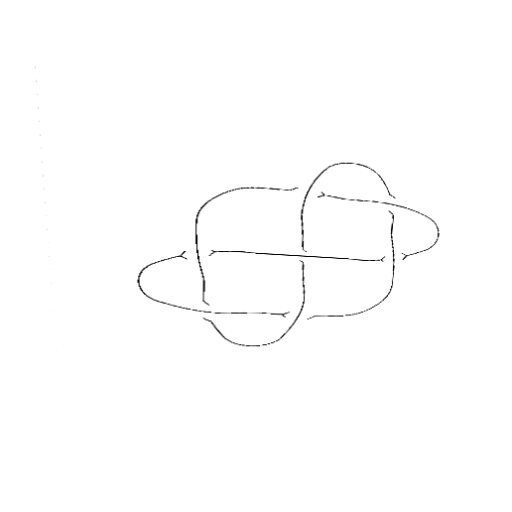
Crossing number: 7